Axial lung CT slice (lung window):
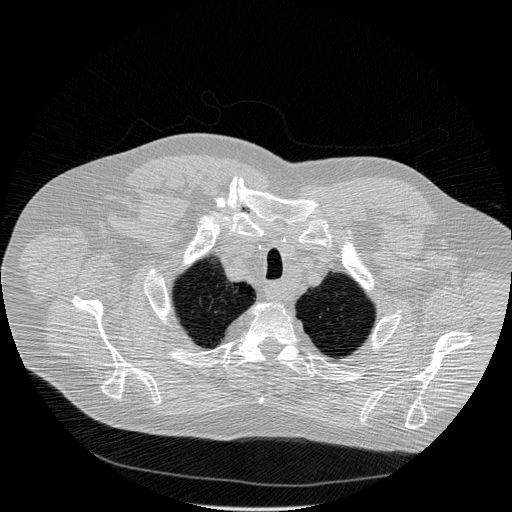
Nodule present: no